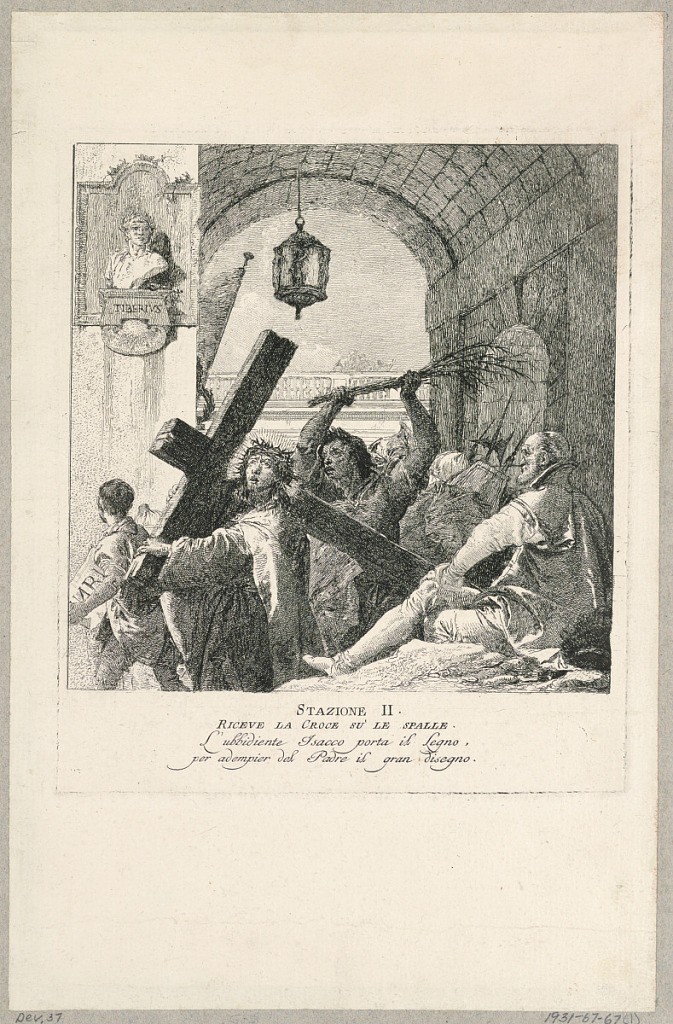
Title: Via crucis - Station II, He Takes the Cross on His Shoulders
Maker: Giovanni Domenico Tiepolo, Italian, 1727 – 1804
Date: ca. 1749
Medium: Etching on cream laid paper
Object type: Print
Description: Vertical rectangle. Jesus carrying the Cross, emerging from an archway.